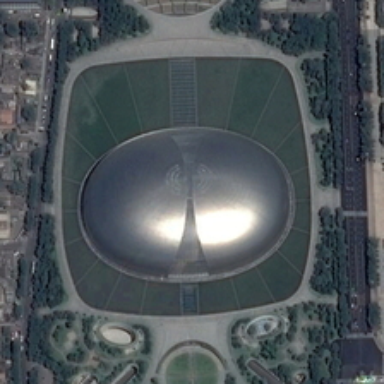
In a block  there is a half elliptical sphere building located in a square pond with trees and lawns around .